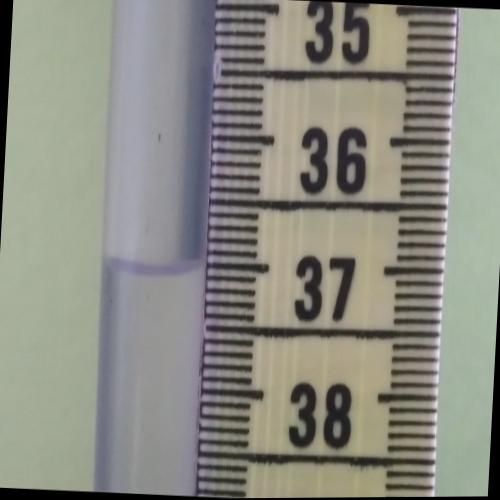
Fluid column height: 37.1 cm